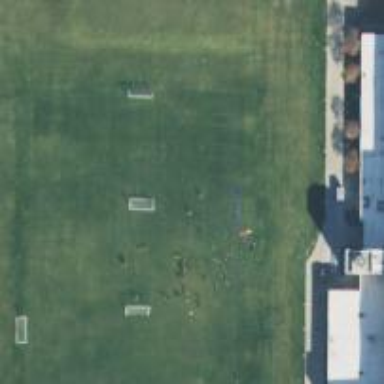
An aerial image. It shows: Soccer pitch for leisure land activities.